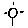
Label: sun